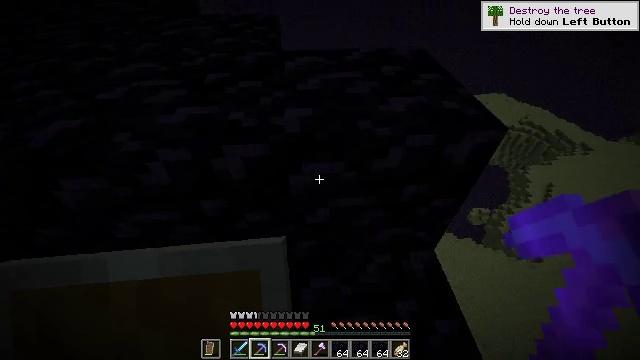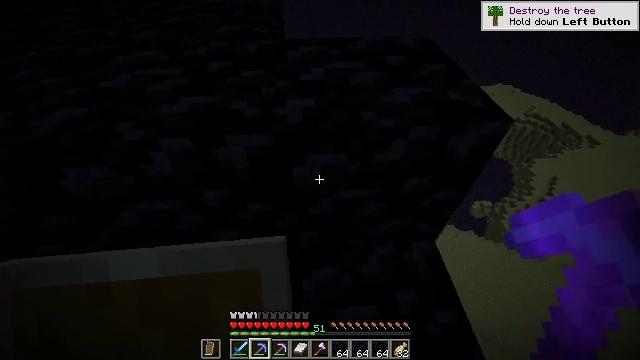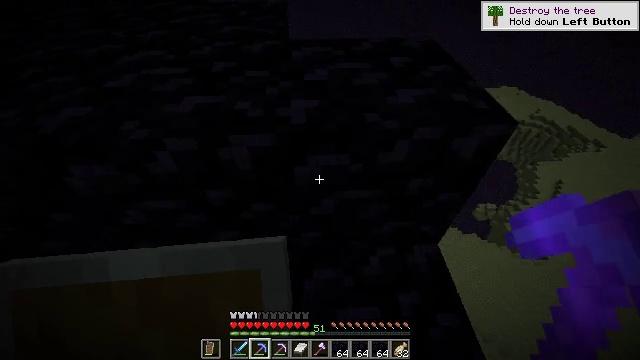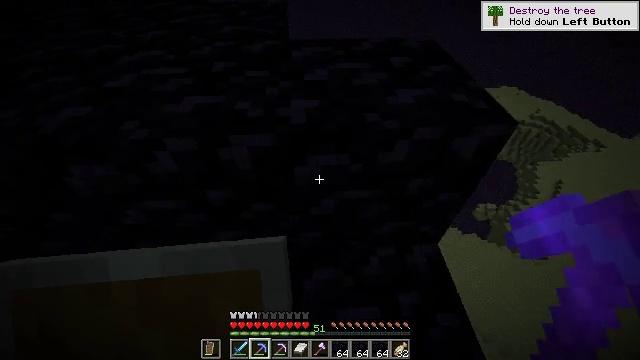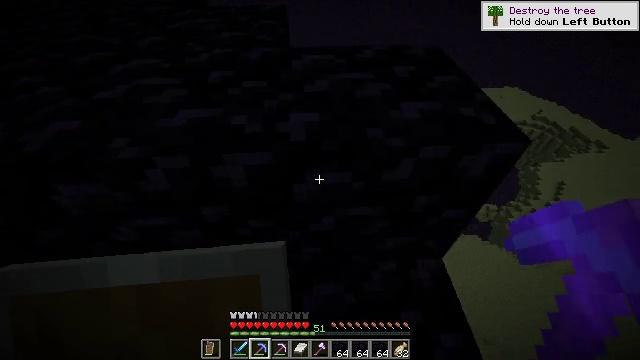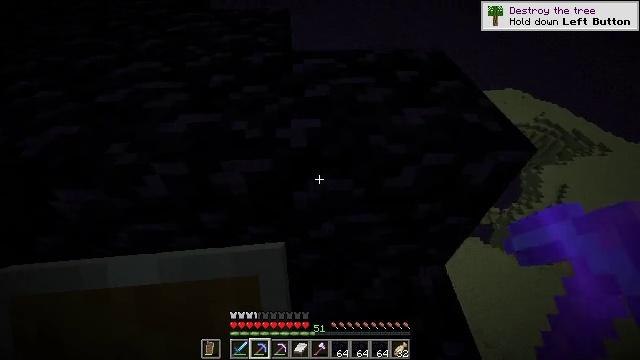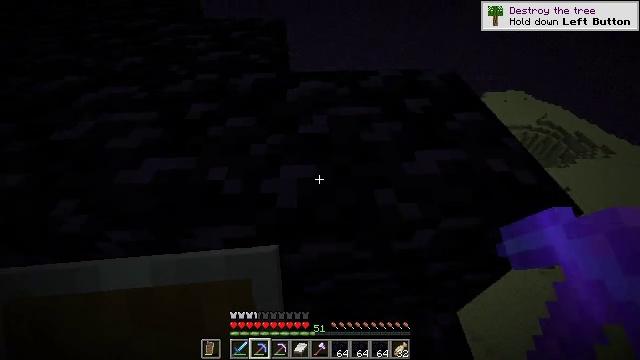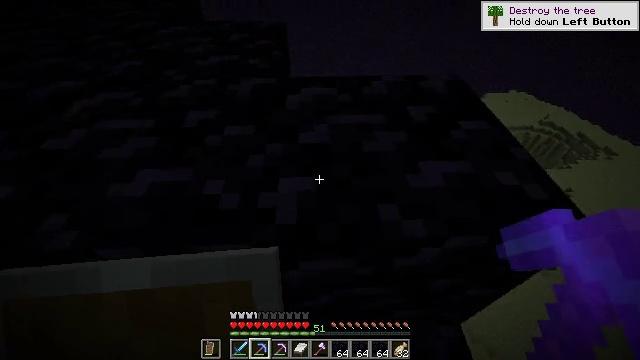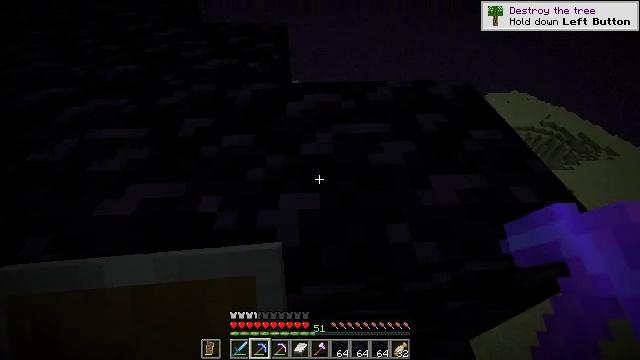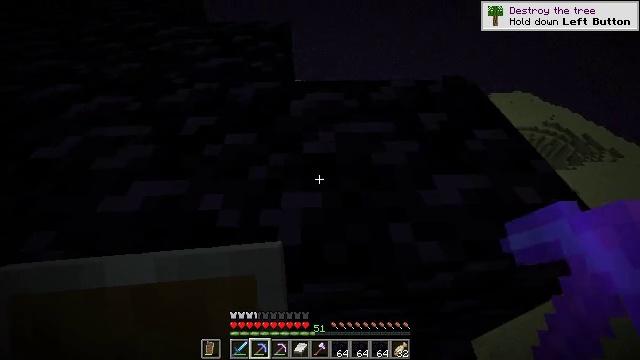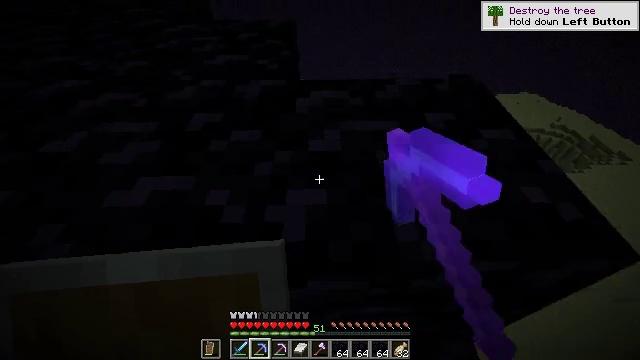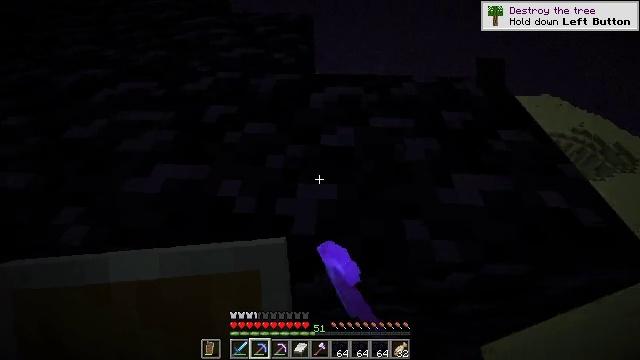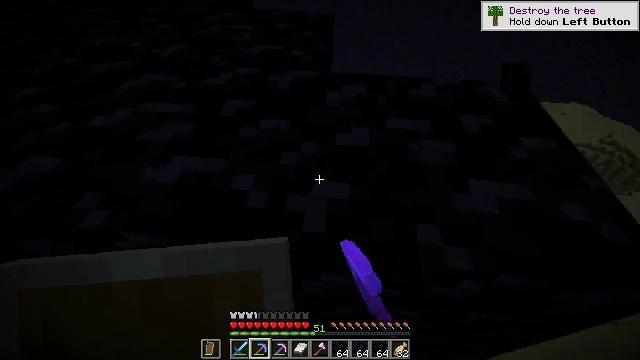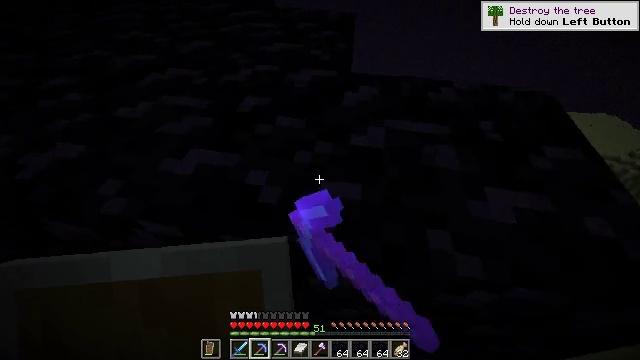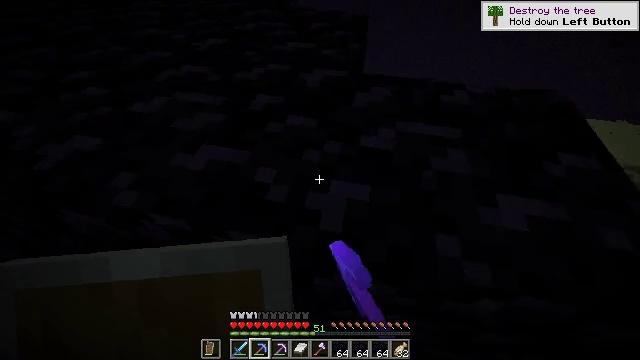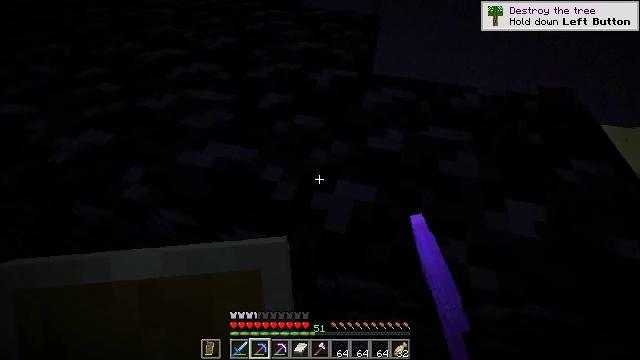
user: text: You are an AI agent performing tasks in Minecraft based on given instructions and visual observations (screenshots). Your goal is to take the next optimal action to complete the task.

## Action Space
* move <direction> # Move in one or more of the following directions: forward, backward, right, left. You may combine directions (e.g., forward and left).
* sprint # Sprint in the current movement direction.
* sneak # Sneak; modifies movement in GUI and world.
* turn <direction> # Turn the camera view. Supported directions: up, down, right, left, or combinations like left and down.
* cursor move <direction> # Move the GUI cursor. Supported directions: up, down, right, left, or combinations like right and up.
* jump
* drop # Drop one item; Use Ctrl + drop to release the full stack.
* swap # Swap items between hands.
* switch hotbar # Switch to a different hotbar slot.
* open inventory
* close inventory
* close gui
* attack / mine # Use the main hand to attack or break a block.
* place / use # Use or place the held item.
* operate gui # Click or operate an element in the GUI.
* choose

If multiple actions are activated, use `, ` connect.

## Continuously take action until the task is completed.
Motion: motion action
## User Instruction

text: Collect obsidian for crafting.
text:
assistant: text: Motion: turn down
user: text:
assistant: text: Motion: no_op
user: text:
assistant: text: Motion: no_op
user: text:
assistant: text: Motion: move forward
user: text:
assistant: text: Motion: move forward
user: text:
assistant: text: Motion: move forward
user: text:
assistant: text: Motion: no_op
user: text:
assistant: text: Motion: no_op
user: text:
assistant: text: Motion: attack / mine
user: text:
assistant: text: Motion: turn left, attack / mine
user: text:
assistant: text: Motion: turn left, attack / mine
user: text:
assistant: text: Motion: turn left, attack / mine
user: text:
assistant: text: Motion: turn left, attack / mine
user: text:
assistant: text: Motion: turn left, attack / mine
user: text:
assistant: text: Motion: turn left, attack / mine
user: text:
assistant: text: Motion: move right, attack / mine
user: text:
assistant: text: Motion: move right, attack / mine
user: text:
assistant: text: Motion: move right, attack / mine
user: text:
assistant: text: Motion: attack / mine
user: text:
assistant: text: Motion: attack / mine
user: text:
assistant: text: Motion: turn left, attack / mine
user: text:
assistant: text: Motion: turn left, attack / mine
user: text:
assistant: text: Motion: turn left, attack / mine
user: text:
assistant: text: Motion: turn left, attack / mine
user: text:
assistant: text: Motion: turn left, attack / mine
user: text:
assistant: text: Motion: turn left, attack / mine
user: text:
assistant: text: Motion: turn left, attack / mine
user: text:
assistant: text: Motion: attack / mine
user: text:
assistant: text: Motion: attack / mine
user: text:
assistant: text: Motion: attack / mine